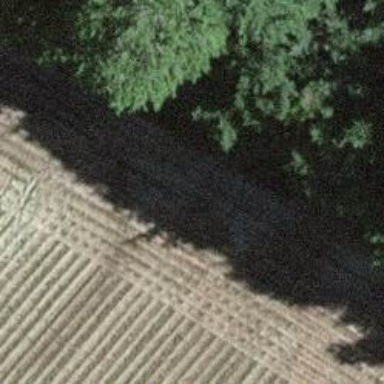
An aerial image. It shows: Path on the ground.